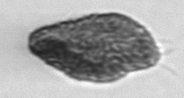
Label: Pseudochattonella_farcimen